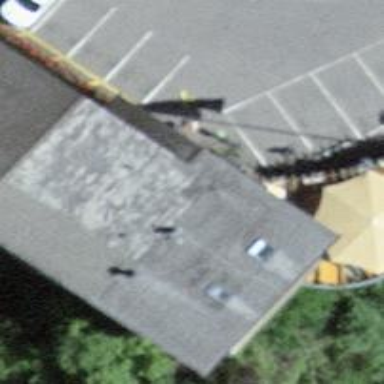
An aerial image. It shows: Restaurant.